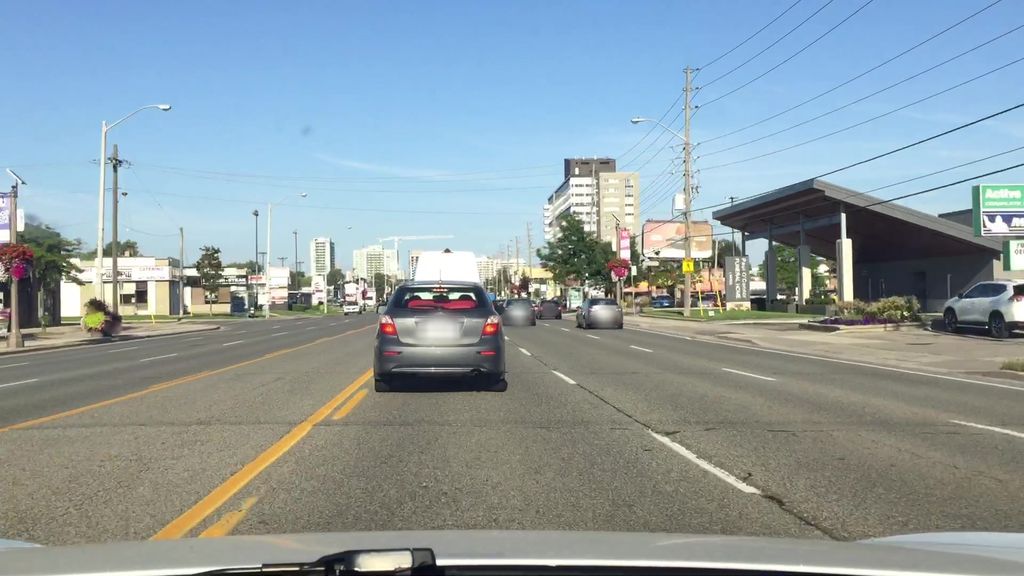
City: toronto